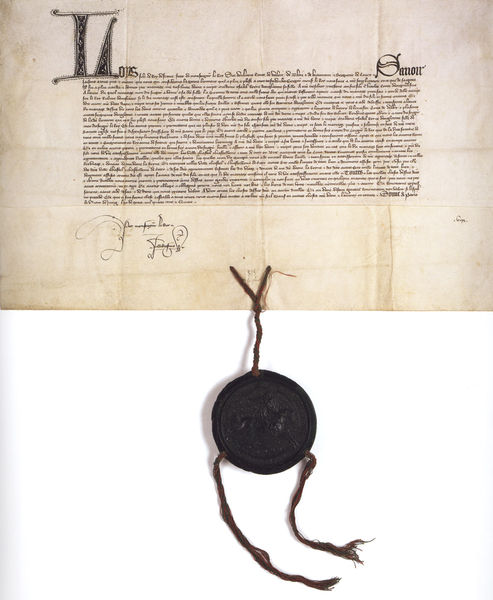
Titel: Louis, Herzog von Orléans, regelt die Konditionen der Heirat seines Sohnes, Karl von Angouleme, mit der Tochter von Karl VI., Isabelle
Institution: Paris, Archives nationales
Schlagwörter: weiß, braun, schwarz, falten, signatur, schnur, pferd, reiter, rund, schrift, papier, vergilbt, gefaltet, faden, foto, fotografie, unterschrift, text, buchstaben, vertrag, pergament, wappen, wachs, brief, schnurr, schriftstück, siegel, urkunde, dokument, latein, zertifikat, louis, inkunabel, minuskel, l, schritstück, paläographie, erlaß, siegel schrift papier bänder gefaltet